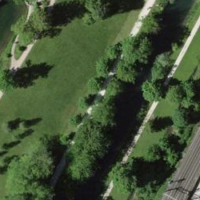
EUNIS habitat code: 53
Species observed at this site:
Juglans regia
Fagus sylvatica